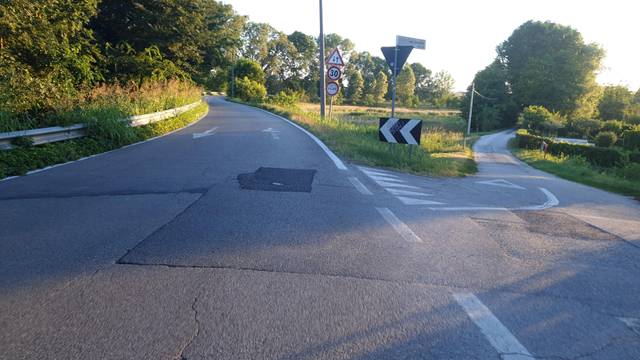
Region: Italy
Coordinates: 45.386, 11.856